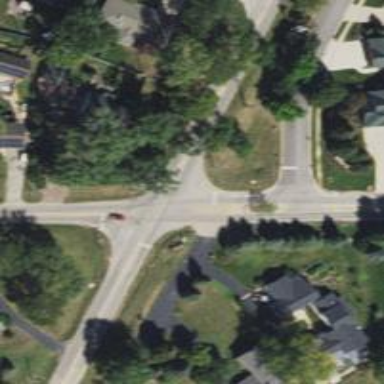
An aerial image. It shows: Road with stop sign.